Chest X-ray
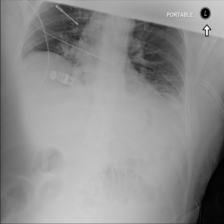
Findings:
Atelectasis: negative
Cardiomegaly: negative
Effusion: negative
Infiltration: negative
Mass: negative
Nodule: negative
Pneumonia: negative
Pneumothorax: negative
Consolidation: negative
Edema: negative
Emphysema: negative
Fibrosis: negative
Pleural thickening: negative
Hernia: negative